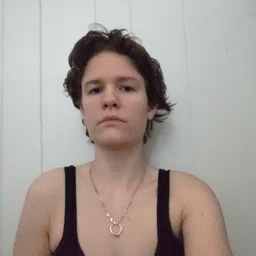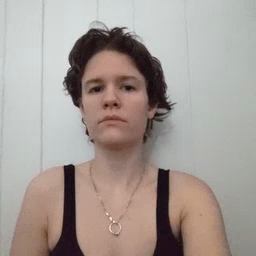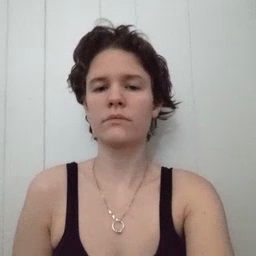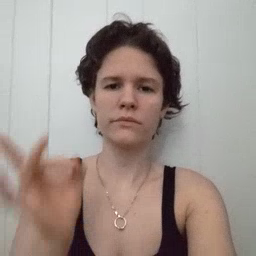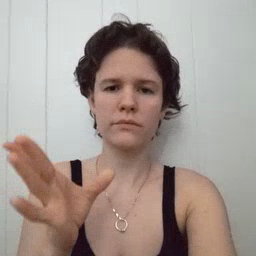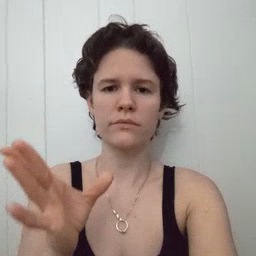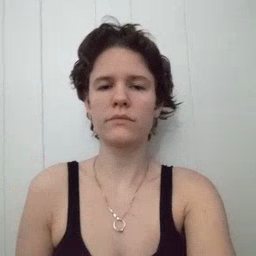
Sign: hate